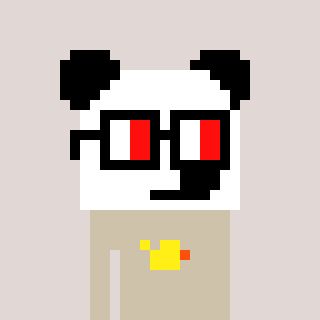
a pixel art character with square glasses with black frames and red eyes, a panda-shaped head and a bege-colored body on a warm background